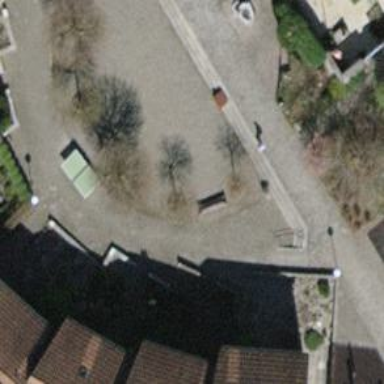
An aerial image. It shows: Brown bench.